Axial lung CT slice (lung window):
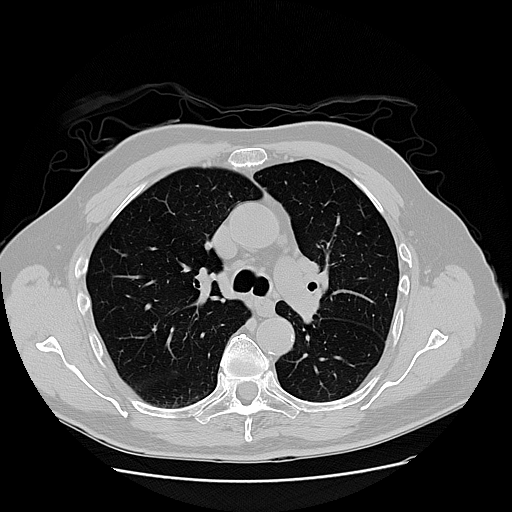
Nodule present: no